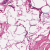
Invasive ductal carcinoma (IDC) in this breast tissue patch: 0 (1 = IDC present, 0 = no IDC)